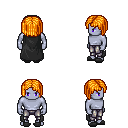
a pixel art fantasy rpg character, male body template, dark elf, purple skin, black cape, metal pants, light blonde pageboy hairstyle, gray slippers, four views (front, back, left, right), 2x2 character sprite sheet, small pixel art, hard edges, no anti-aliasing